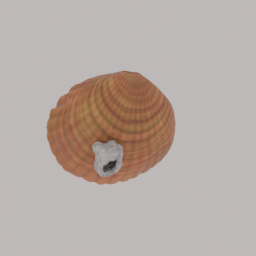
Label: animals